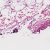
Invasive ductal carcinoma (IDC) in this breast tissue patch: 0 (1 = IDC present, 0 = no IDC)